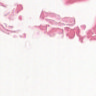
Metastatic tissue present: no